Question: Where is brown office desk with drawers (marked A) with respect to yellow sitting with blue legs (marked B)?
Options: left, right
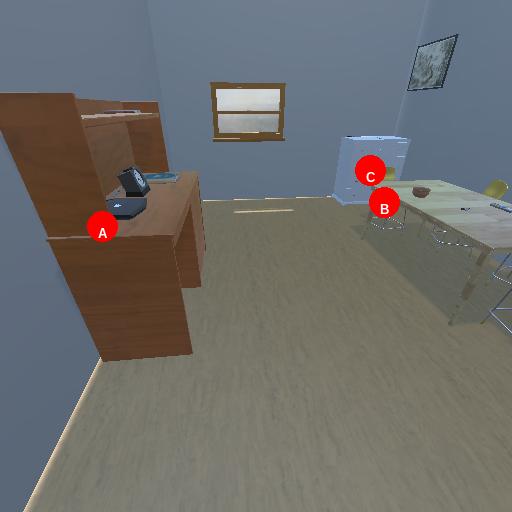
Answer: left